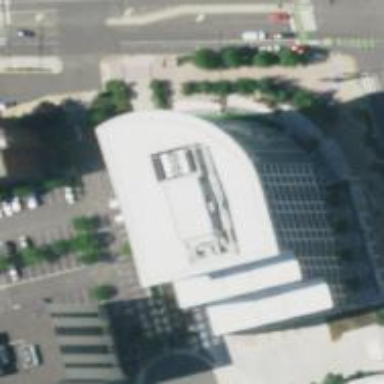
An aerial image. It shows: Office building.